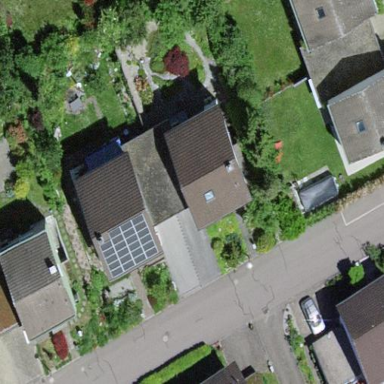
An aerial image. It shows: Semi-detached house.